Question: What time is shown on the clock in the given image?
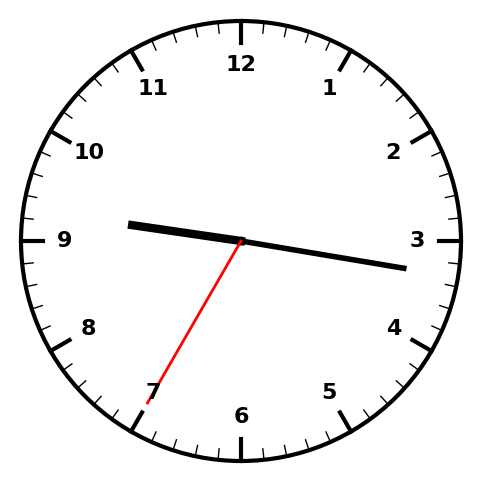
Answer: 09:16:35